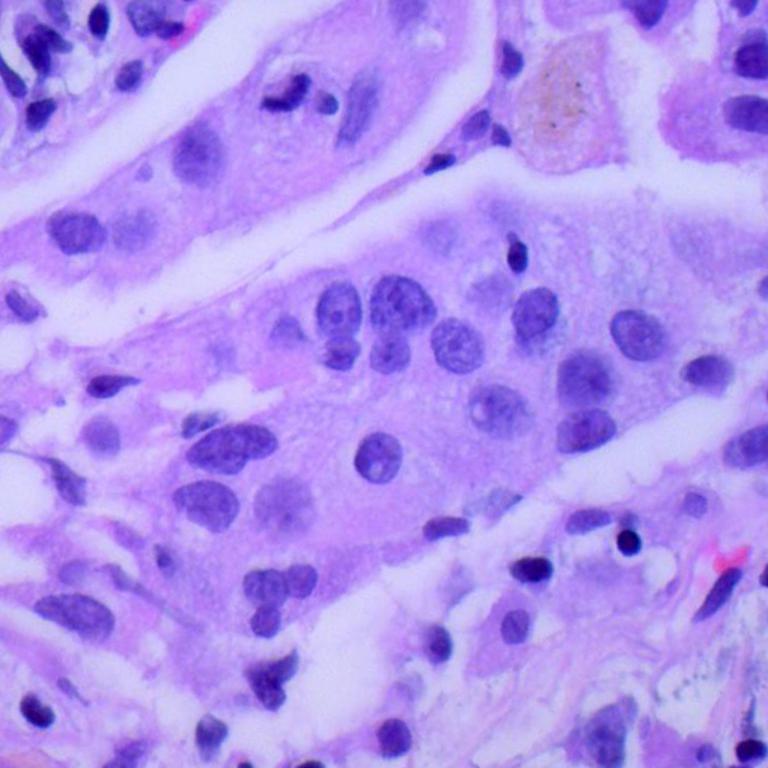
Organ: lung
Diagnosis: adenocarcinomas